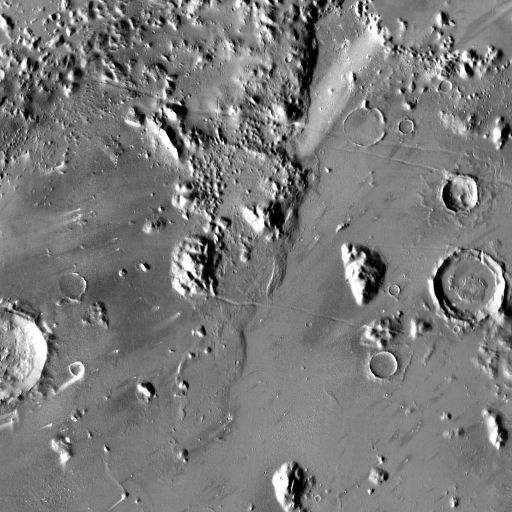
Crater classes present: Background, Other, Layered, Buried, Secondary